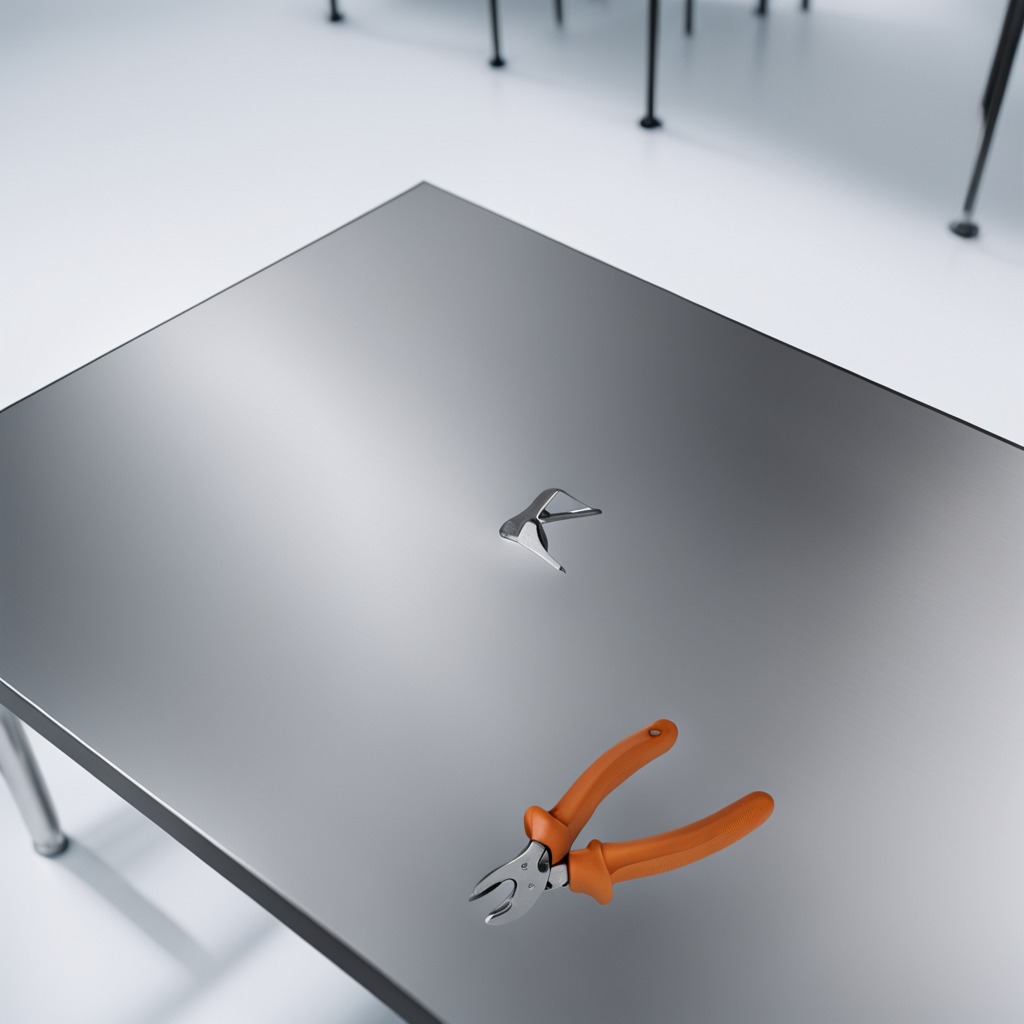
A plier is lying on the stainless steel table.